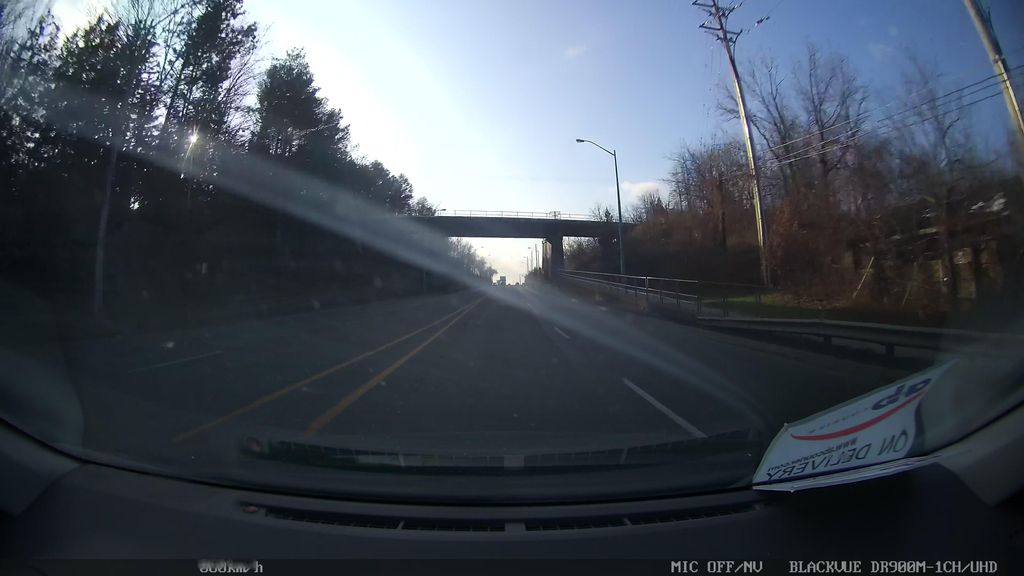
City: toronto